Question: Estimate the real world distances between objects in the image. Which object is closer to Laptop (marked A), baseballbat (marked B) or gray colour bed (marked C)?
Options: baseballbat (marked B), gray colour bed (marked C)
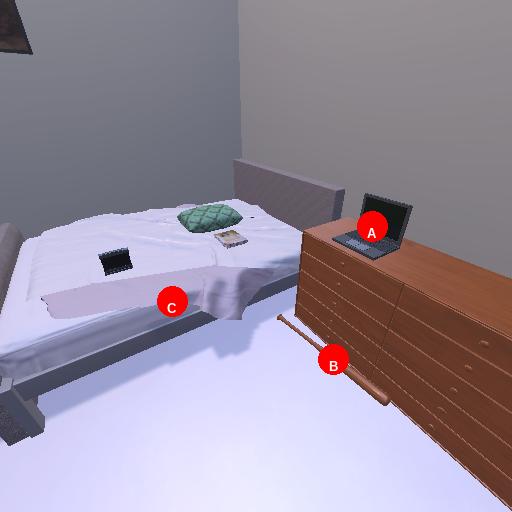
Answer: baseballbat (marked B)